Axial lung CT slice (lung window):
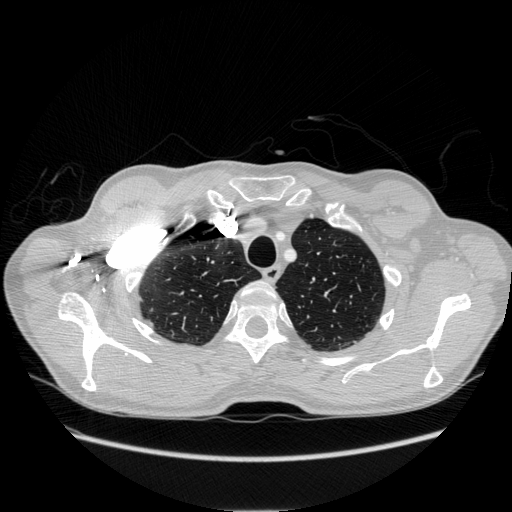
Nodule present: no